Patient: sex M, age 42
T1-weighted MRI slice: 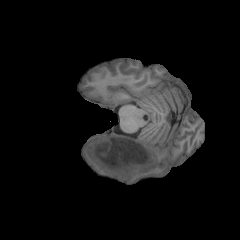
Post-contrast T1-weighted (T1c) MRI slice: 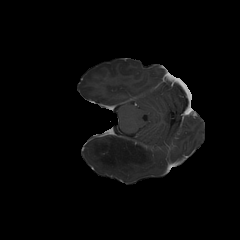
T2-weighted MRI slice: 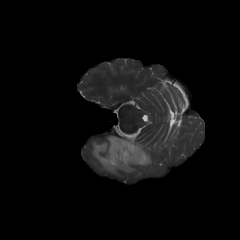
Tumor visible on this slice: yes
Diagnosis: Astrocytoma, IDH-mutant
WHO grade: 2